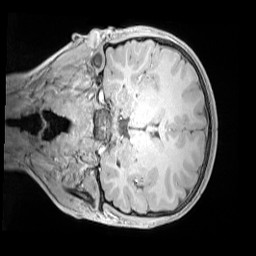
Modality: MP2RAGE
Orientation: coronal
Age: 10
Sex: female
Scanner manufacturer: siemens
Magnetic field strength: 3 T
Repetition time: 4 s
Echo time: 0.00303 s